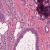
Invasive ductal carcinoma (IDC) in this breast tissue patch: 0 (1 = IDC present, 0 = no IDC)